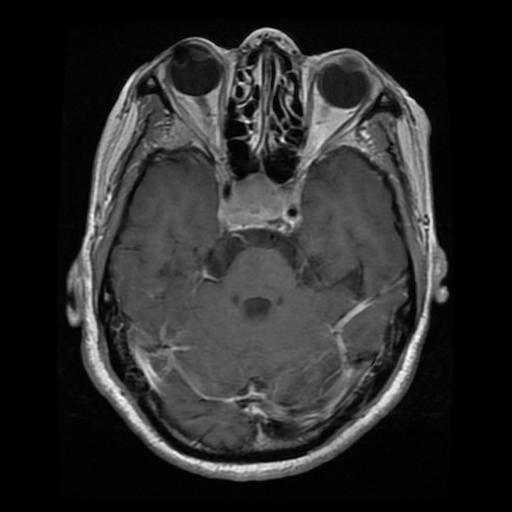
Label: pituitary